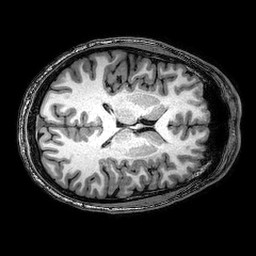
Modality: T1w
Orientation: axial
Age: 24
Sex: male
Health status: healthy
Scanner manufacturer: philips
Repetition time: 0.00816 s
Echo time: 0.00373 s